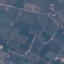
Land use / land cover class: PermanentCrop